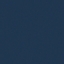
Land use / land cover: SeaLake